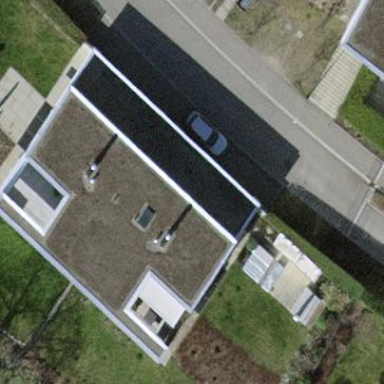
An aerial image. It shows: Building with flat roof.